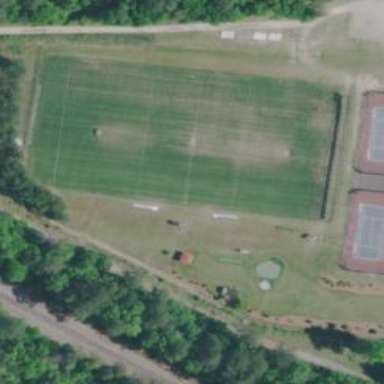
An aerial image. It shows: American football pitch for leisure and sport activities.